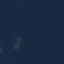
Land use / land cover: SeaLake